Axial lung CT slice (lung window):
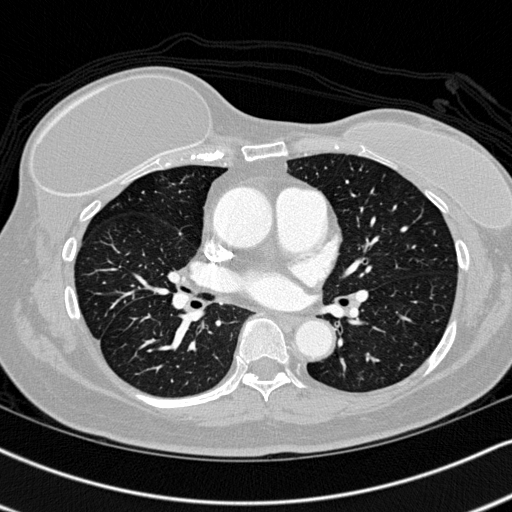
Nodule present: no